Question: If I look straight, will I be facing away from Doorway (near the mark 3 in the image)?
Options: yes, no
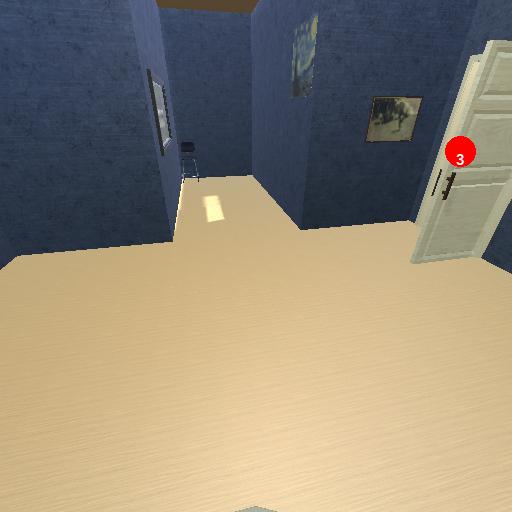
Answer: yes